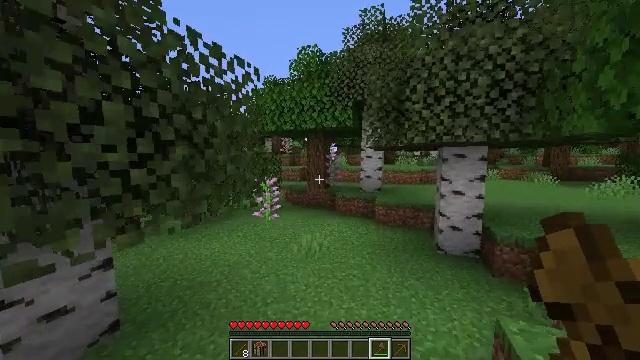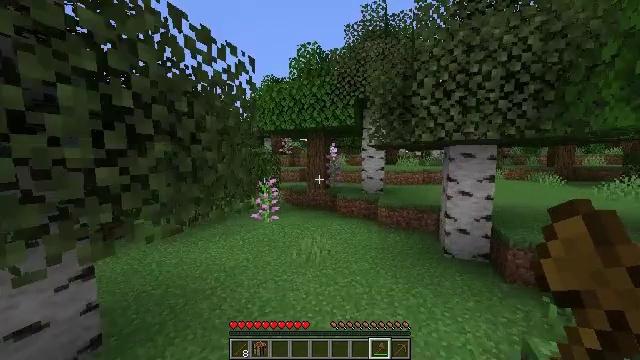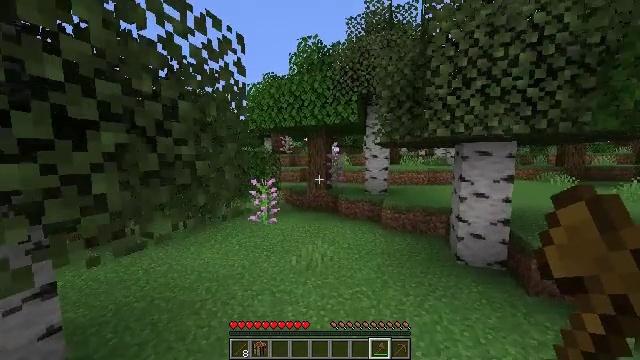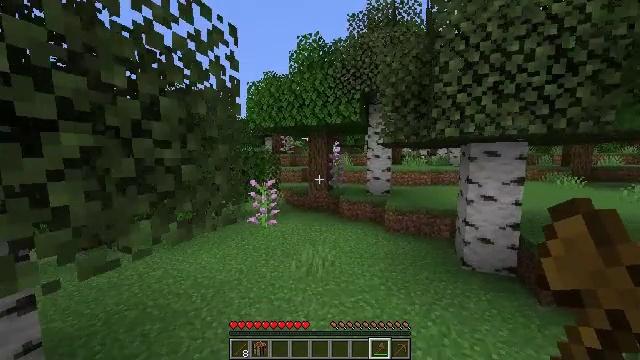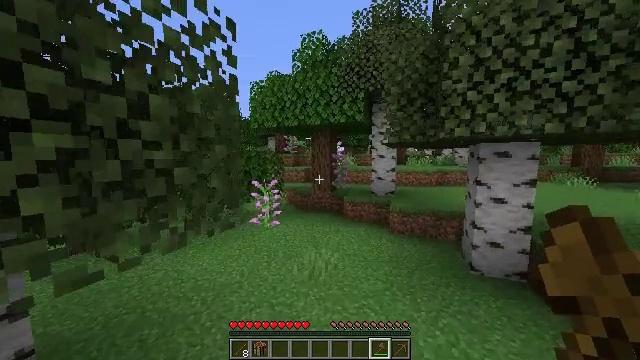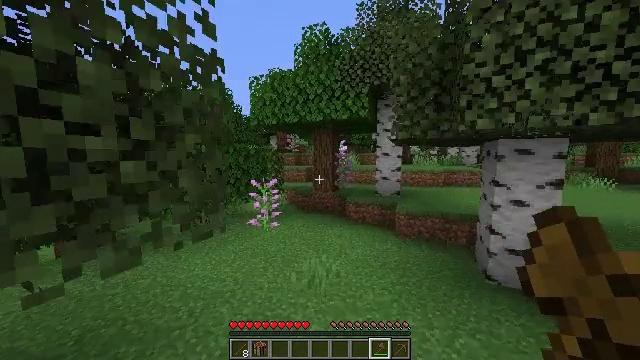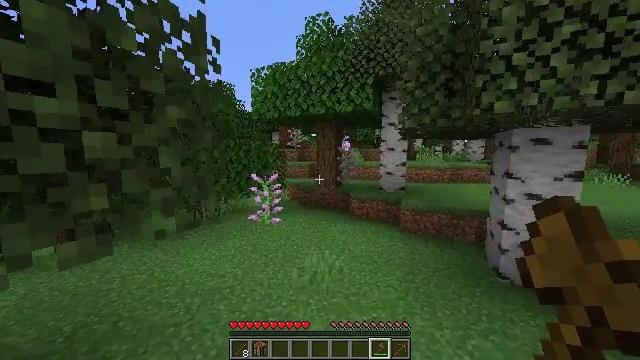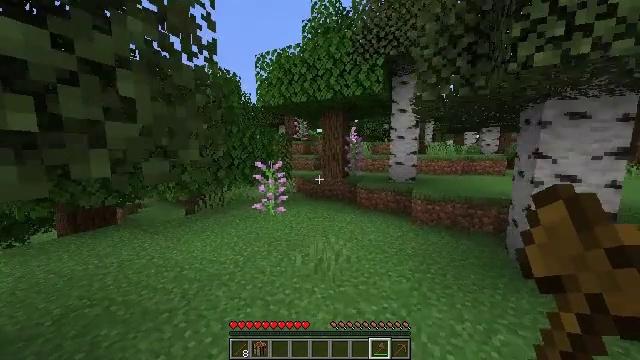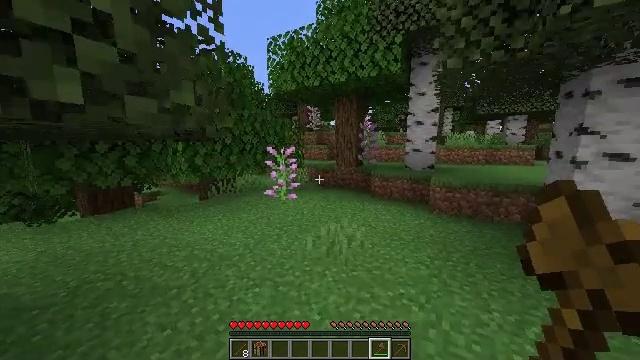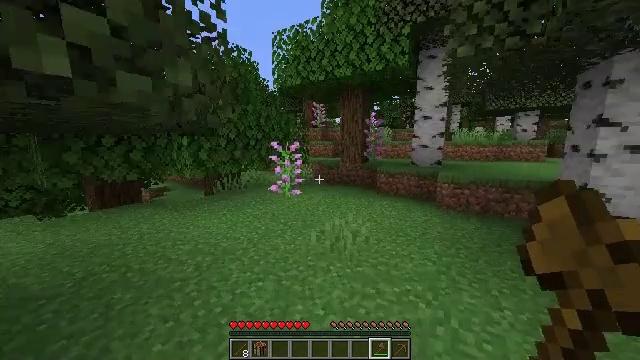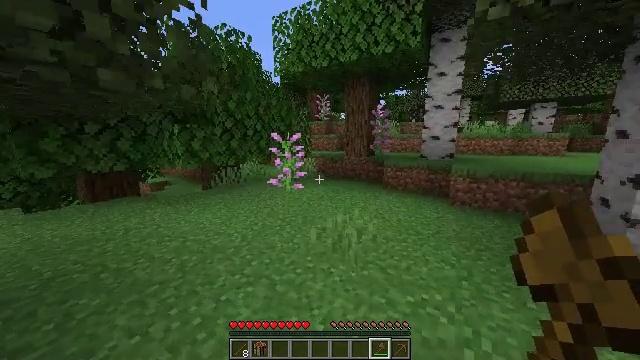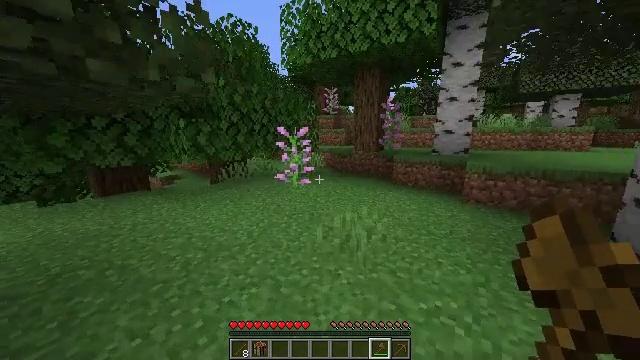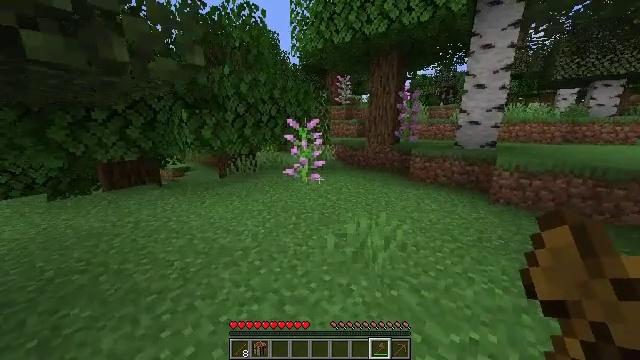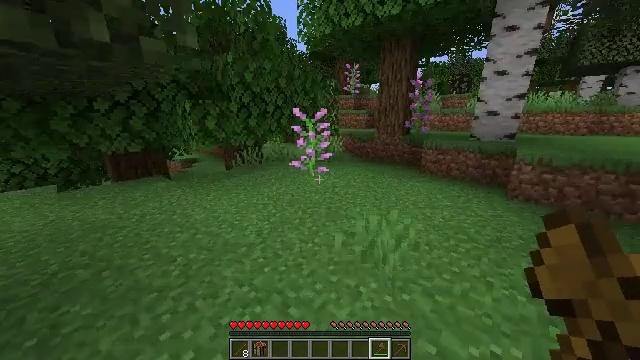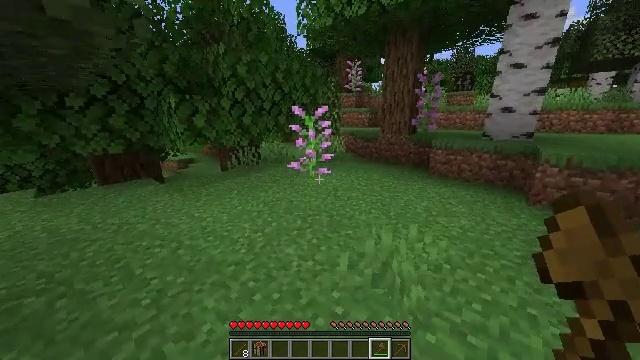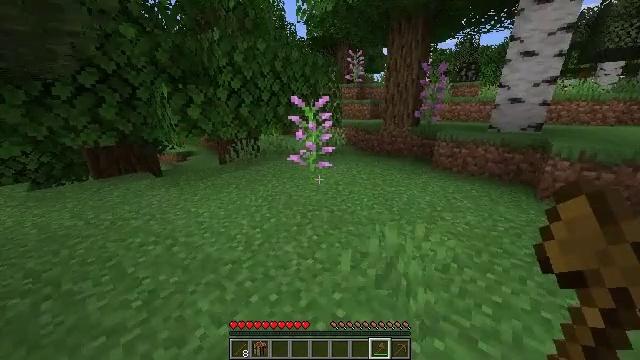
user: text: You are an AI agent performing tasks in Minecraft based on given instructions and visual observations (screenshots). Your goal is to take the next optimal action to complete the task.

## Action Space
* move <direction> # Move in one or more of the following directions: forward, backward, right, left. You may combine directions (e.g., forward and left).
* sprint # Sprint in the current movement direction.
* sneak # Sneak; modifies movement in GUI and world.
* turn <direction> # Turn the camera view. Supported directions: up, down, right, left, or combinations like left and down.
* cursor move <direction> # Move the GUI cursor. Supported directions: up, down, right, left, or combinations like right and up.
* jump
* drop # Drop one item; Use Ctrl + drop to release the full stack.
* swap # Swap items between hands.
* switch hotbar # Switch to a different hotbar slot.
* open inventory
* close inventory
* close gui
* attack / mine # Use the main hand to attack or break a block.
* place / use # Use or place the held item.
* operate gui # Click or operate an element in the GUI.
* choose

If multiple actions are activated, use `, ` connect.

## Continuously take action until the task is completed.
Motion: motion action
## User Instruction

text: Break the lilac plant.
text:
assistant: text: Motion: move forward
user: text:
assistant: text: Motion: move forward
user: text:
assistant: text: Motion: move forward
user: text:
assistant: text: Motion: move forward
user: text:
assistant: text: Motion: move forward
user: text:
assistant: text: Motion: move forward
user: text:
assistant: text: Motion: move forward, turn left
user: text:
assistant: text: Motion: move forward, turn left and down
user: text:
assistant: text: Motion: move forward, turn left
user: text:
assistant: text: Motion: move forward, turn left
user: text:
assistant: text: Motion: move forward, turn left and down
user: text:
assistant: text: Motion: move forward, turn left and down
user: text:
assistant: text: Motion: move forward, turn left and down
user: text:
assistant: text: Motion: move forward
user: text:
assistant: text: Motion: move forward, turn down
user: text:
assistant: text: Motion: move forward, turn down
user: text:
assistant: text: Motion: move forward, turn down
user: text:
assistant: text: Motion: move forward, turn down
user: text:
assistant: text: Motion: move forward
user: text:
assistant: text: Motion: move forward, turn down
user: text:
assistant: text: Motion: move forward
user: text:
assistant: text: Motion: move forward and move left
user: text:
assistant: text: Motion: move forward and move left, turn right
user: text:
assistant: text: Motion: move forward and move left, turn right
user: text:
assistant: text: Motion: move forward, turn right
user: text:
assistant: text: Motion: move forward
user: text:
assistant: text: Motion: move forward, turn right, attack / mine
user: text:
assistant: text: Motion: move forward, turn right and down, attack / mine
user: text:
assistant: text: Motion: move forward, attack / mine
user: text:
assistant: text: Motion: move forward, turn right and down